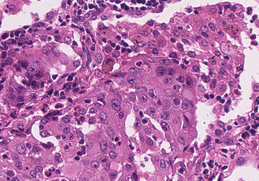
Tumor epithelial tissue: yes
Tumor-associated stroma tissue: no
Normal tissue: no